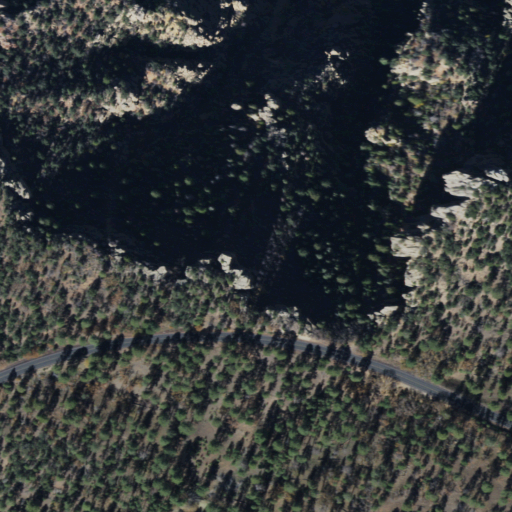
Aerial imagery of mountain in Arizona named Buggeln Hill containing evergreen forest, open development, low intensity development, and shrub